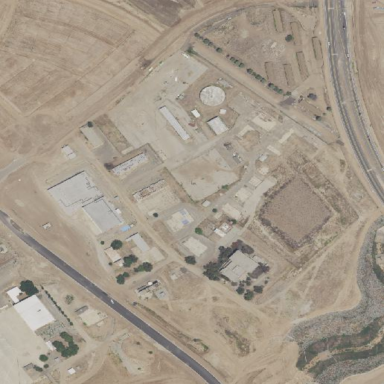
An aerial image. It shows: Brownfield site.